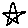
Label: star